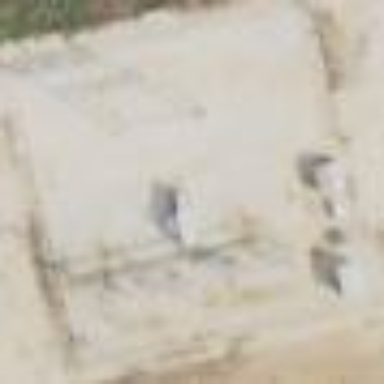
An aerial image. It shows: Distribution level power substation surrounded by fence.